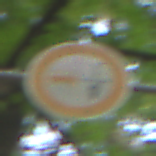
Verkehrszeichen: VerbotUeberholenEinspurigeFahrzeuge
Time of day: MorningAfternoon
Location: Outdoor (RoadRail)
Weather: Clear
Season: NotSpecified
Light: Natural